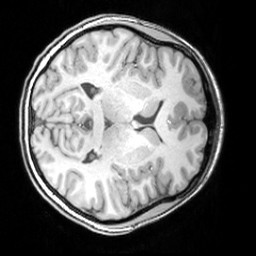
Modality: T1w
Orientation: axial
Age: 24
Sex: female
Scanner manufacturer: siemens
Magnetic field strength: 3 T
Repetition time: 1.81 s
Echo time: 0.00351 s